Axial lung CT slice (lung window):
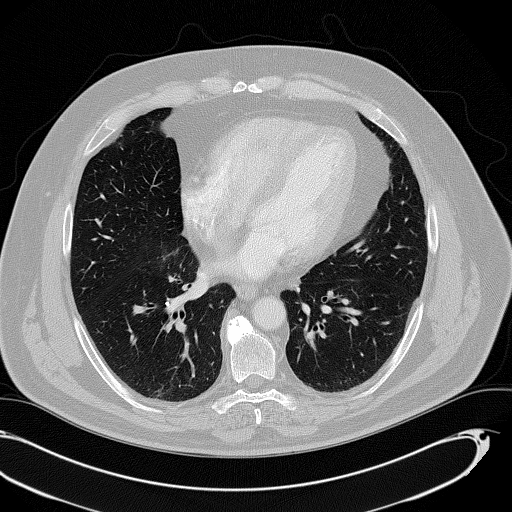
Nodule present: no